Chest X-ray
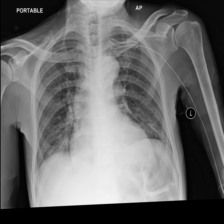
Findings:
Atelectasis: positive
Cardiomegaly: negative
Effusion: negative
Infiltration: negative
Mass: negative
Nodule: negative
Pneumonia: negative
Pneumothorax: negative
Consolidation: negative
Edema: negative
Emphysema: negative
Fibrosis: negative
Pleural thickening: negative
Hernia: negative